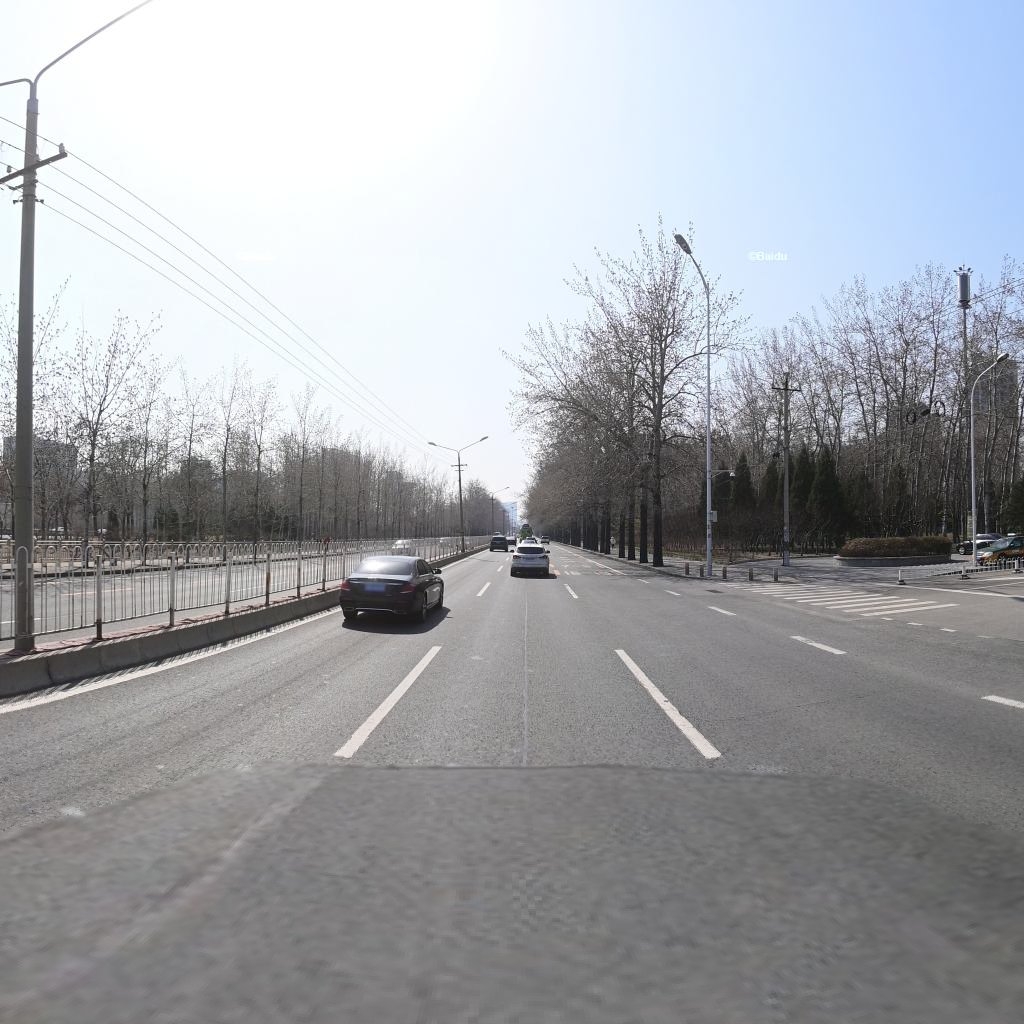
Region: Chaoyang
Road damage annotations: transverse crack, longitudinal patch